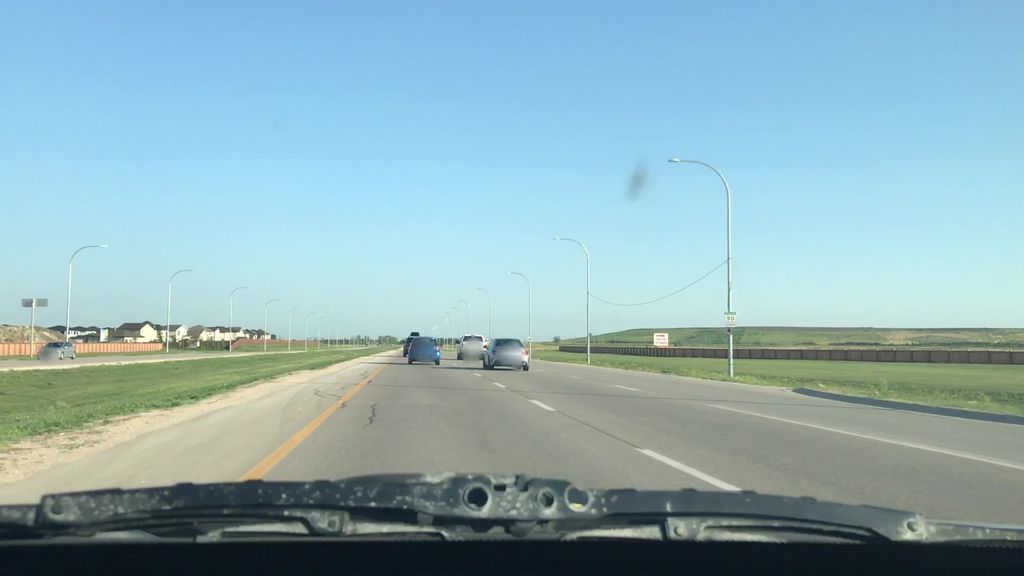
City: winnipeg